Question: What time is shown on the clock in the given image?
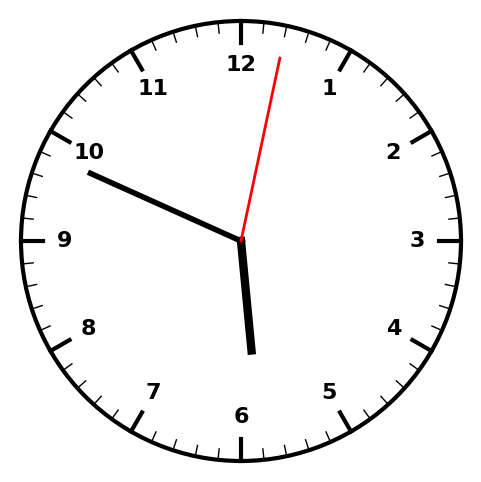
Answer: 05:49:02